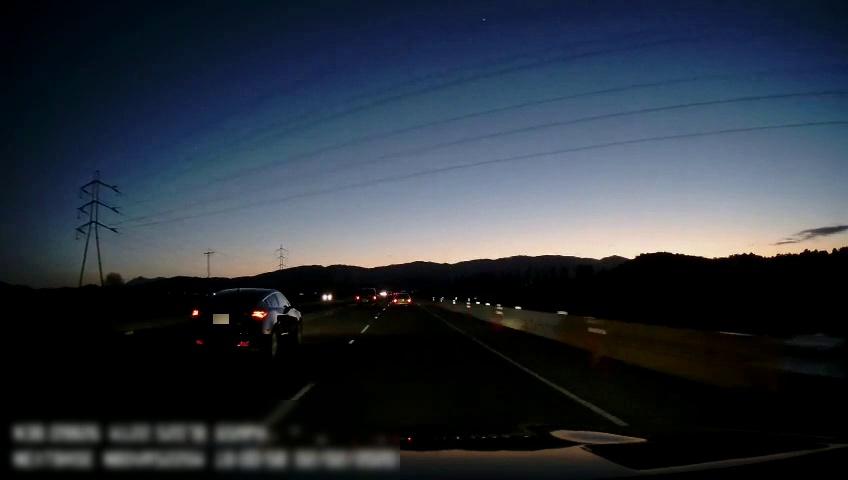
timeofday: Dusk/Dawn/Twilight
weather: Sunny
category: Drivable Space
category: Vehicles | Car
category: Vehicles | Car
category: Vehicles | Car
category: Vehicles | Car
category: Lanes | Current Lane
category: Lanes | Alternate Lane